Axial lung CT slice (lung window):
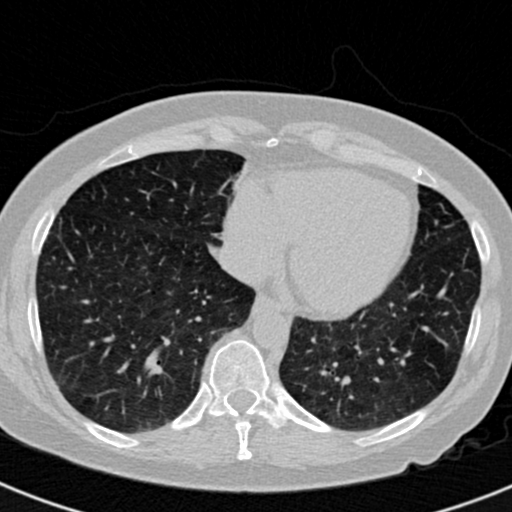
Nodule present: no